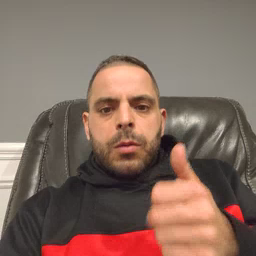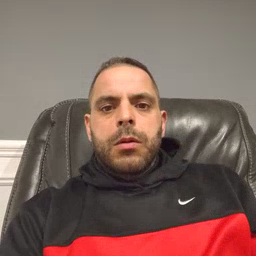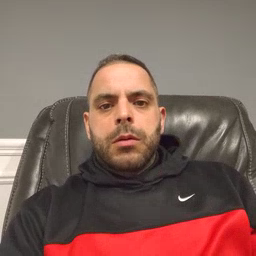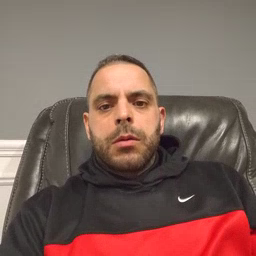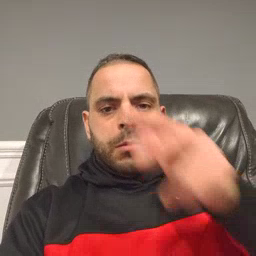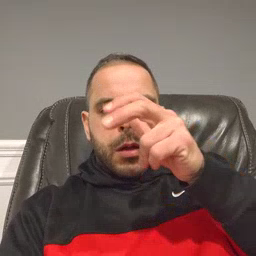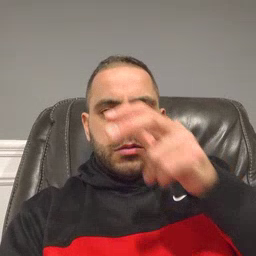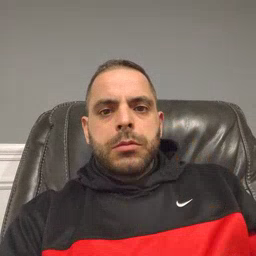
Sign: bug